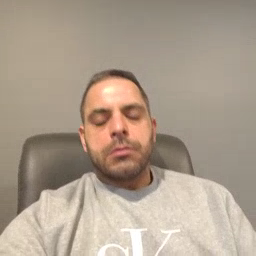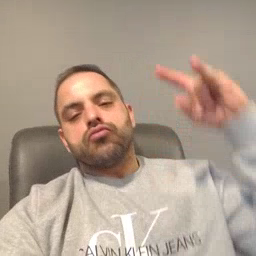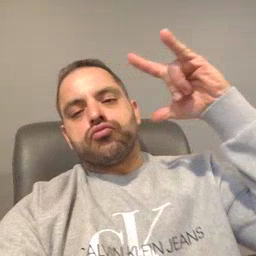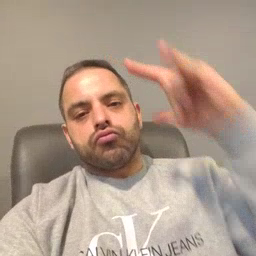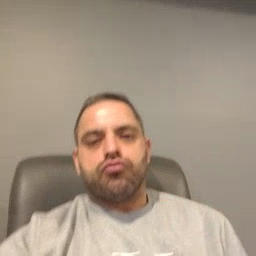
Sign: airplane